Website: apple
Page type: account-selection
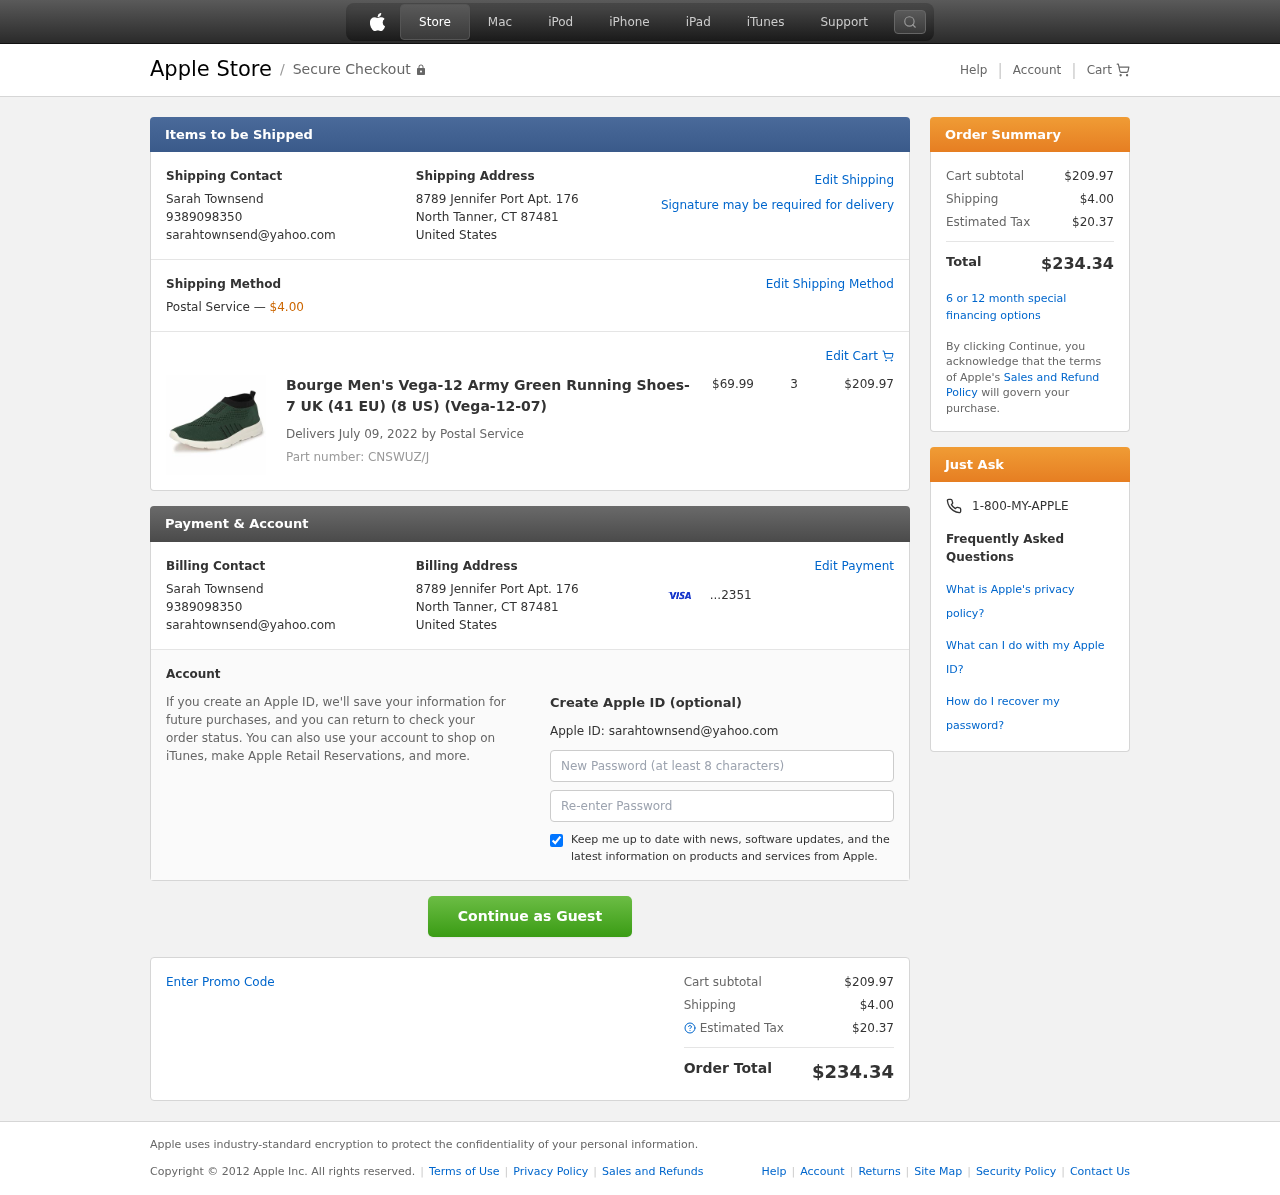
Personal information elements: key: PII_CARD_LAST4
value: ...2351
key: PII_CITY_STATE_ZIP
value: North Tanner, CT 87481
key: PII_COUNTRY
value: United States
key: PII_EMAIL
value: sarahtownsend@yahoo.com
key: PII_FULLNAME
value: Sarah Townsend
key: PII_PHONE
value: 9389098350
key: PII_STREET
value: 8789 Jennifer Port Apt. 176
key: PII_FIRSTNAME
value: Sarah
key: PII_LASTNAME
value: Townsend
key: PII_FULLNAME2
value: Sarah Townsend
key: PII_FULLNAME3
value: Sarah Townsend
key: PII_FIRSTNAME2
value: Sarah
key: PII_FIRSTNAME3
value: Sarah
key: PII_LASTNAME2
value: Townsend
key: PII_LASTNAME3
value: Townsend
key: PII_FIRSTNAME_DERIVED
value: Sarah
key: PII_LASTNAME_DERIVED
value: Townsend
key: PII_FULLNAME_DERIVED
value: Sarah Townsend
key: PII_NAME_FULL_DERIVED
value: Sarah Townsend
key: PII_PHONE_LINE
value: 8350
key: PII_PHONE_SUFFIX
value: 8350
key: PII_PHONE2
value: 9389098350
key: PII_PHONE3
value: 9389098350
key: PII_PHONE_NUMERIC
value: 9389098350
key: PII_PHONE_LINE_NUMERIC
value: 8350
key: PII_PHONE_SUFFIX_NUMERIC
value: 8350
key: PII_PHONE2_NUMERIC
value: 9389098350
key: PII_PHONE3_NUMERIC
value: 9389098350
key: PII_PHONE_DIGITS
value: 9389098350
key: PII_PHONE_LAST4
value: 8350
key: PII_EMAIL2
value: sarahtownsend@yahoo.com
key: PII_EMAIL3
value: sarahtownsend@yahoo.com
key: PII_CITY
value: North Tanner
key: PII_STATE_ABBR
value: CT
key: PII_POSTCODE
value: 87481
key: PII_POSTCODE_FULL
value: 87481
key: PII_CITY_STATE
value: North Tanner, CT
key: PII_POSTCODE_NUMERIC
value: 87481
Product elements: key: PRODUCT1_NAME
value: Bourge Men's Vega-12 Army Green Running Shoes-7 UK (41 EU) (8 US) (Vega-12-07)
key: PRODUCT1_PRICE
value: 69.99
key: PRODUCT1_QUANTITY
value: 3
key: PRODUCT_PART_NUMBER
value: Part number: CNSWUZ/J
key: PRODUCT_TOTAL
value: $209.97
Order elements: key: ORDER_SHIPPING_COST
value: $4.00
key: ORDER_DELIVERY_DATE
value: Delivers July 09, 2022 by Postal Service
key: ORDER_SUBTOTAL
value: $209.97
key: ORDER_TAX
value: $20.37
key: ORDER_TOTAL
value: $234.34